Question: I've scoured around the internet a fair bit and I can't seem to find any reference to what I am attempting to achieve... I fear that means I'm probably going about doing something the wrong way, but I'll pose this question here anyways in hopes that maybe I am not.
I would like to take an already generated image that has a rectangular selection already drawn on it via a specific color and a dynamic (but always rectangular) path, and crop or cut-out (and use) the inner area of that rectangular path.
Let's use an image generated by google maps as an example for this:
I thought perhaps the imagemagick library would hold a solution for this, but, I don't know if it's because I haven't quite narrowed down the exact key terms for what I am looking to do exactly, or if it's because it cannot (at least not simply) be done, but I haven't turned up any solutions.
Any solutions, advice, or smacks to the head are welcome.
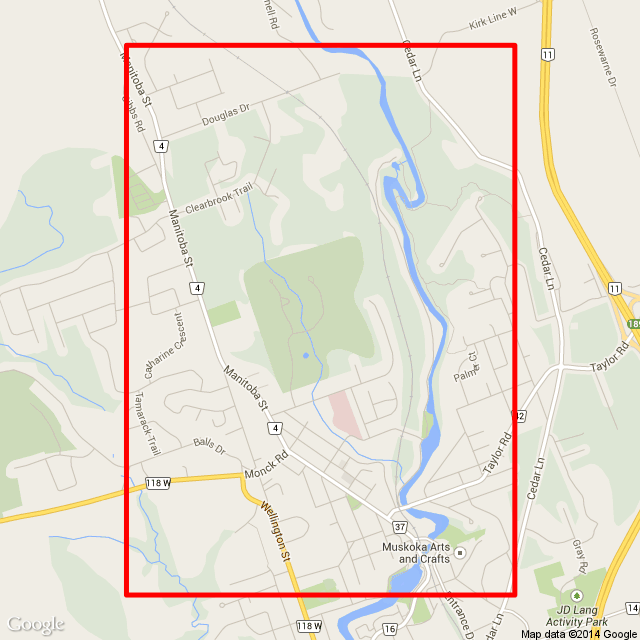
Answer: Your problem seems to boil down to this:
This is quite an open-ended problem, and could actually be quite difficult to solve. However, if the following assumptions can be made, then the task will be a lot easier:
- '#ff0000'- - - -
The example you provided seems to tick all these boxes. Since it's stored as an 8-bit indexed color image, the first step would be to convert it into a true color image. This makes it easier to check the pixel values.
Then find the outermost edges of the frame, inset the coordinates by the frame width, and crop the image. Here's some code that will do this for you:
'''
<?php
$src_img = 'er7RT.png';
$frame_color = 0xff0000;
$frame_width = 6;
// Load image and copy to true color image resource
$im = imagecreatefrompng($src_img);
$sw = imagesx($im);
$sh = imagesy($im);
$im1 = imagecreatetruecolor($sw, $sh);
imagecopy ($im1, $im, 0, 0, 0, 0, $sw, $sh);
imagedestroy($im);
// Get outer dimensions of frame.
// Assume the frame color appears nowhere else in the image.
$minx = $miny = 999999;
$maxx = $maxy = -$minx;
for ($x=0; $x<$sw; $x++) for ($y=$sh/20; $y<$sh; $y+=$sh/10) {
if (imagecolorat($im1,$x,$y)==$frame_color) { $minx = $x; break 2; }
}
for ($x=$sw-1; $x>=0; $x--) for ($y=$sh/20; $y<$sh; $y+=$sh/10) {
if (imagecolorat($im1,$x,$y)==$frame_color) { $maxx = $x; break 2; }
}
for ($y=0; $y<$sh; $y++) for ($x=$sw/20; $x<$sw; $x+=$sw/10) {
if (imagecolorat($im1,$x,$y)==$frame_color) { $miny = $y; break 2; }
}
for ($y=$sh-1; $y>=0; $y--) for ($x=$sw/20; $x<$sw; $x+=$sw/10) {
if (imagecolorat($im1,$x,$y)==$frame_color) { $maxy = $y; break 2; }
}
if ($minx>=$maxx || $miny>=$maxy) die("Couldn't locate frame");
// Subtract frame width to obtain crop region
$minx += $frame_width;
$maxx -= $frame_width;
$miny += $frame_width;
$maxy -= $frame_width;
// Create new image with cropped dimensions
$im2 = imagecreatetruecolor($maxx-$minx, $maxy-$miny);
imagecopy ($im2, $im1, 0, 0, $minx, $miny, $maxx-$minx, $maxy-$miny);
// Finish up
header("Content-Type: image/png");
imagepng($im2);
imagedestroy($im1);
imagedestroy($im2);
'''